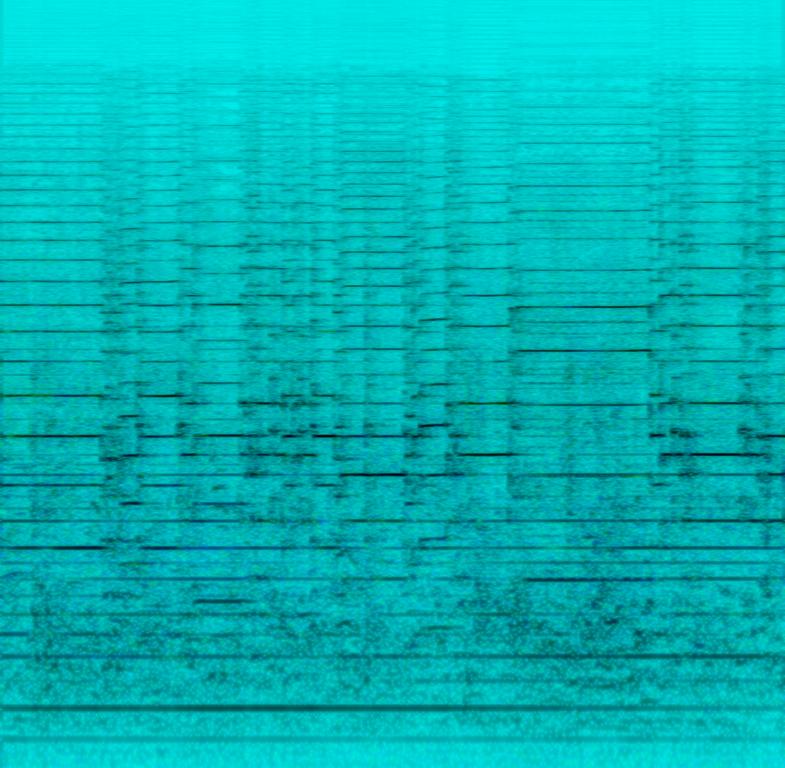
Harsh, grating sound of a solo bagpipe with audience sounds in the background.